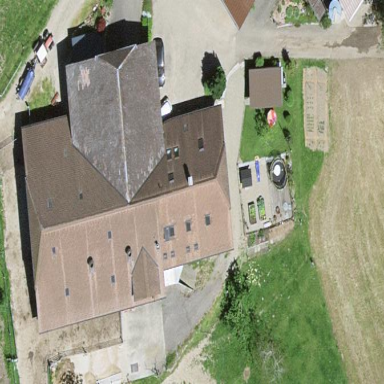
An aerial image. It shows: Farm building.